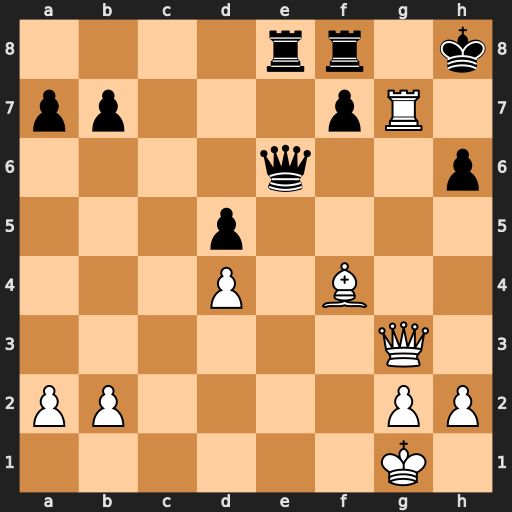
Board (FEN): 4rr1k/pp3pR1/4q2p/3p4/3P1B2/6Q1/PP4PP/6K1
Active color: w
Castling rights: -
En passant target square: -
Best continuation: Be5 Qxe5 dxe5